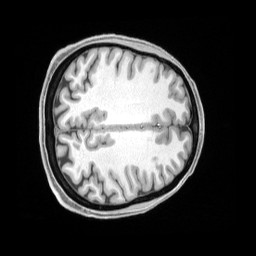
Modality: T1w
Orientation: axial
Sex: female
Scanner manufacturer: siemens
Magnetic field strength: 3 T
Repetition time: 2.4 s
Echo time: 0.00222 s